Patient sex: F
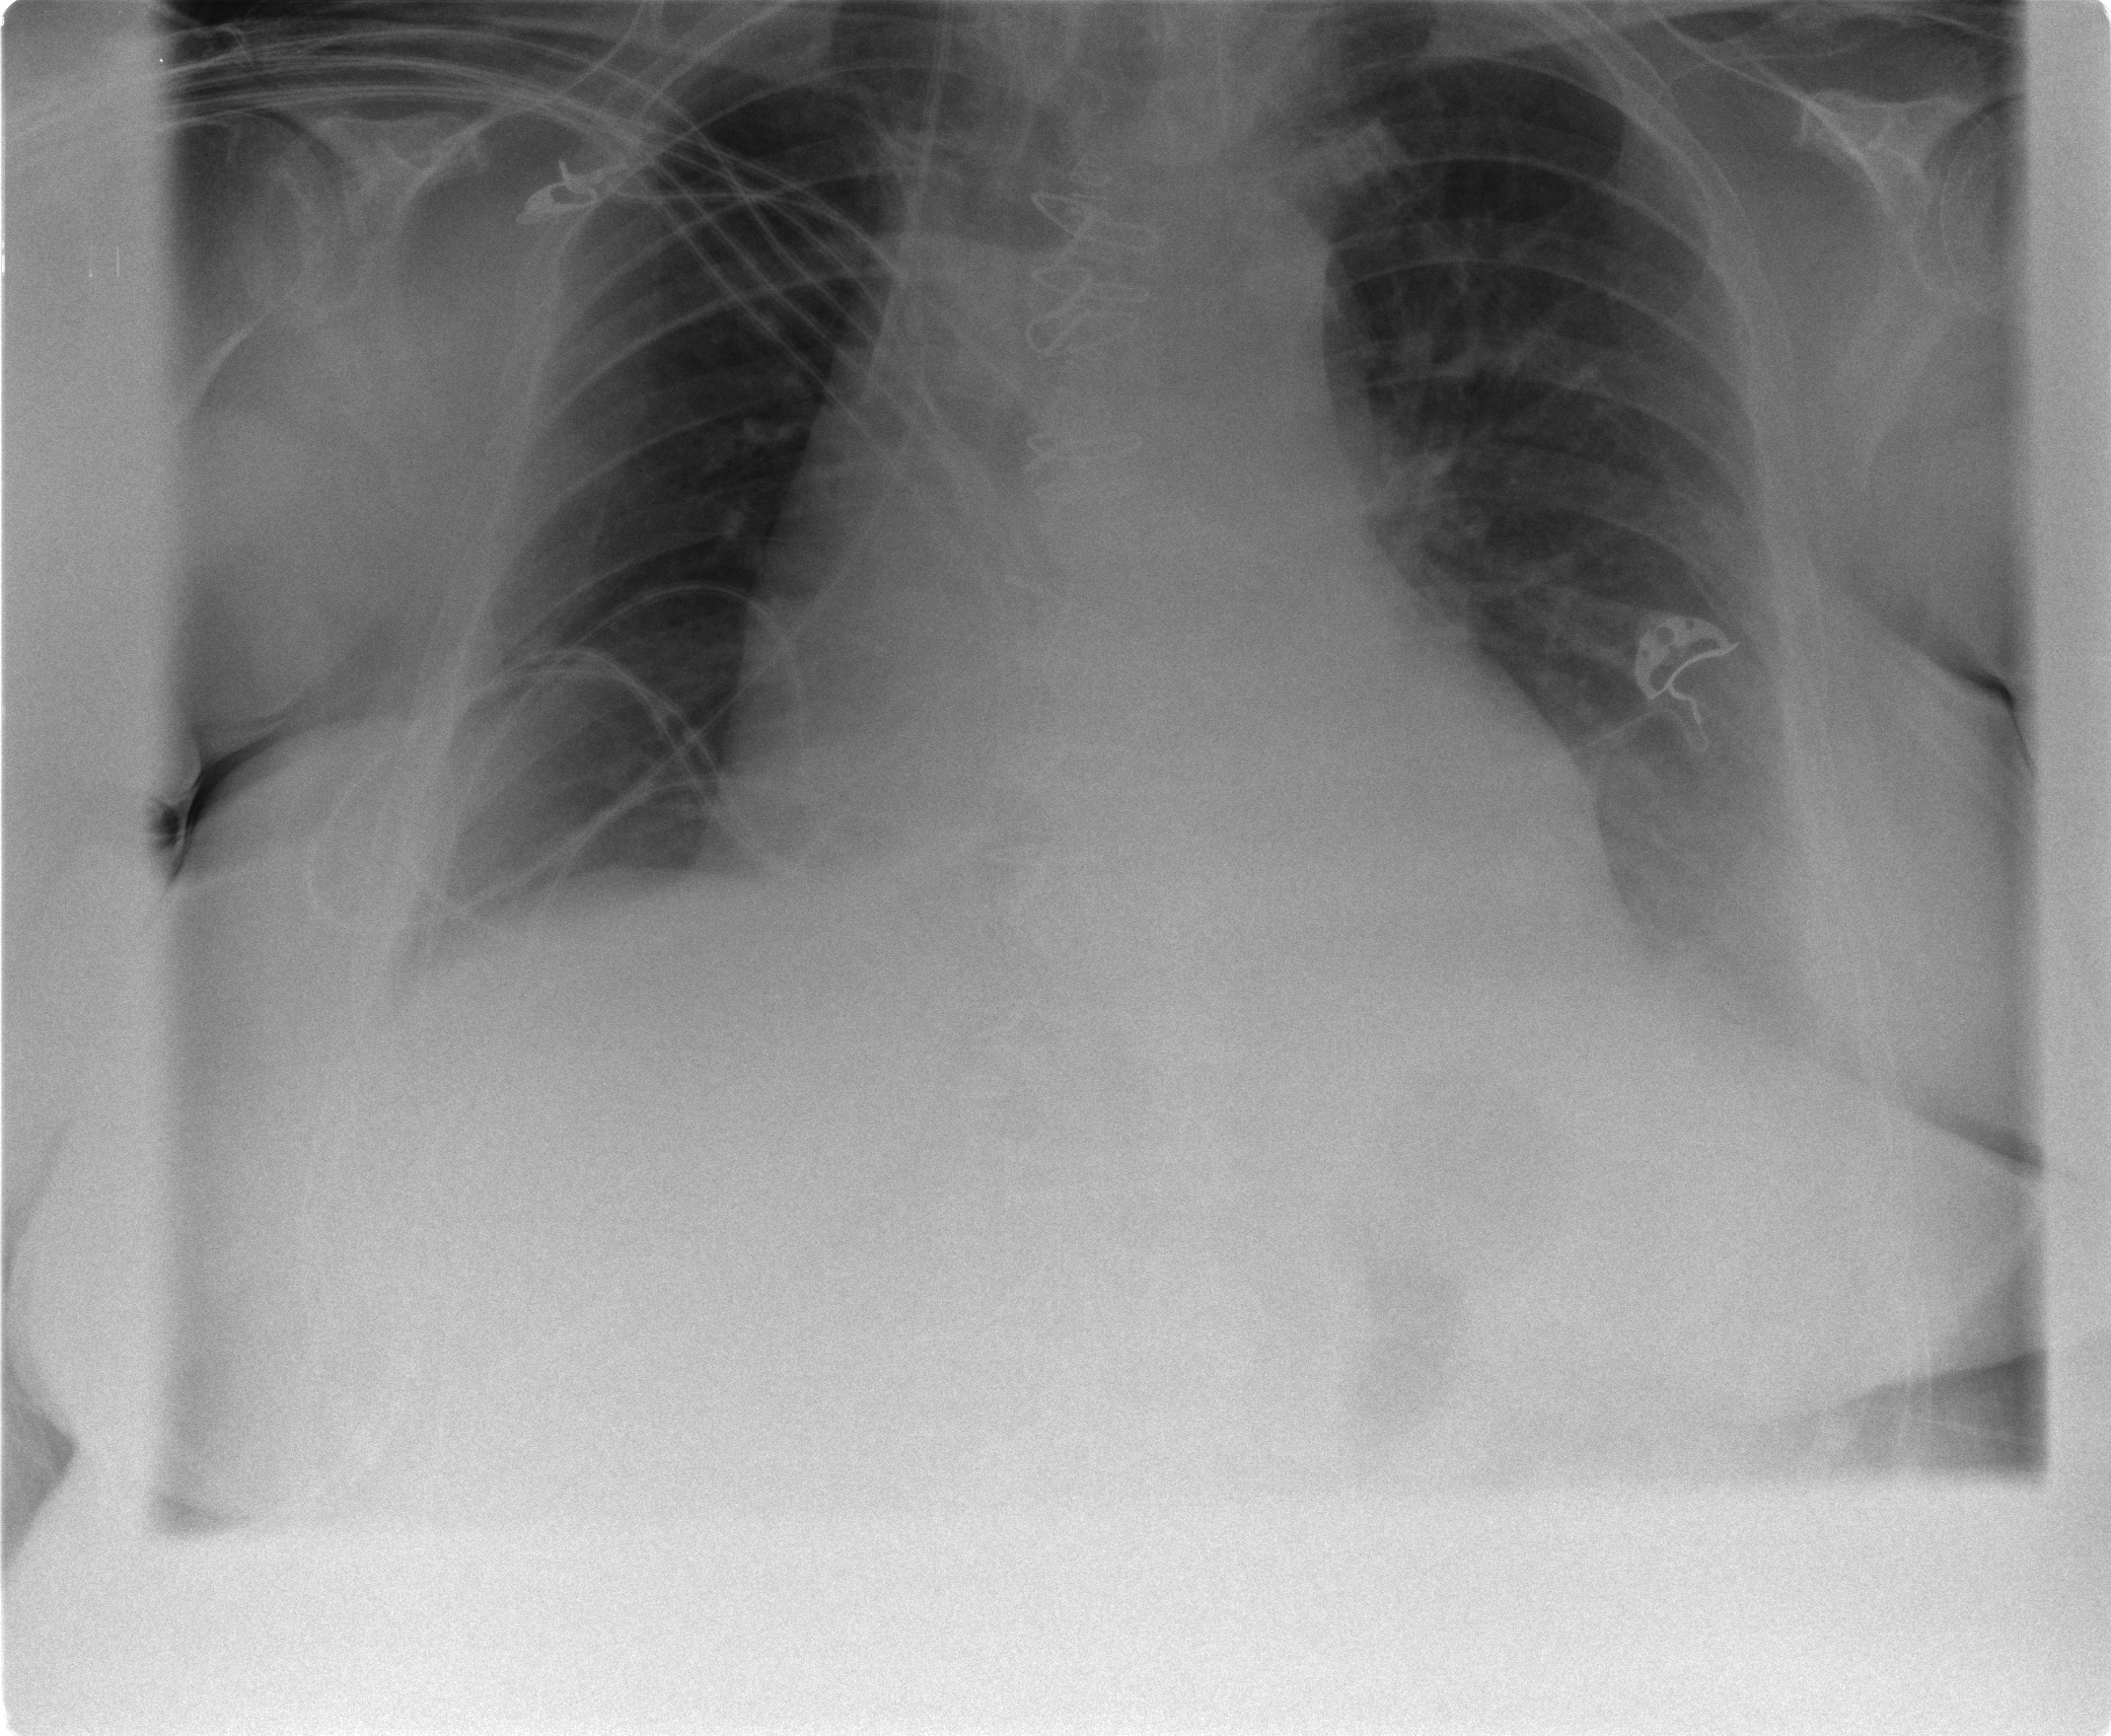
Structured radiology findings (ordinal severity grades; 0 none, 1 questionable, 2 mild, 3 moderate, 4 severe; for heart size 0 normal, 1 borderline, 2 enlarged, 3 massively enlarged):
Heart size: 1
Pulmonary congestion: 1
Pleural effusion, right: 0
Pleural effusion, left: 2
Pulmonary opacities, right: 0
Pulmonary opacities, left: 1
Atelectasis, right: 0
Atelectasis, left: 2